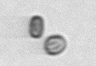
Label: Thalassiosira_sp_aff_mala